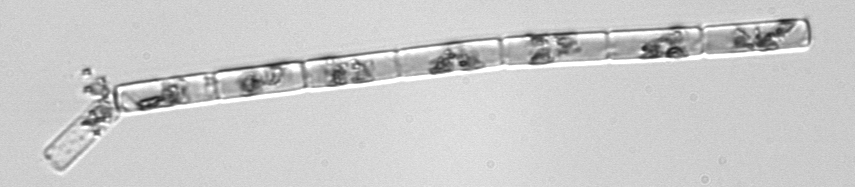
Label: Guinardia_delicatula